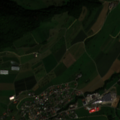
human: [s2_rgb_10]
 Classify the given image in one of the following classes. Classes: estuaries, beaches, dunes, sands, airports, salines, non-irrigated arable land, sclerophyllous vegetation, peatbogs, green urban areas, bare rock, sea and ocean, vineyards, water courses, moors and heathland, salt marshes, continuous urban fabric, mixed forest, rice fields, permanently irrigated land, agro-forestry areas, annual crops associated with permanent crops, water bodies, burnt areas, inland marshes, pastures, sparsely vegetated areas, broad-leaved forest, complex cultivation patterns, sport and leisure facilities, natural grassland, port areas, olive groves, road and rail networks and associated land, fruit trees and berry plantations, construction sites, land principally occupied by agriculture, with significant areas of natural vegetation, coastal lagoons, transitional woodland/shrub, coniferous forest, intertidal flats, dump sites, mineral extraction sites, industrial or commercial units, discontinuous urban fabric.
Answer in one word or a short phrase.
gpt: discontinuous urban fabric, non-irrigated arable land, complex cultivation patterns, mixed forest